【题型】填空题　【知识点】平面几何　【难度】medium
如图，\(\triangle ABC\) 中，\(AB = AC\)，\(AB\) 的中垂线 \(DE\) 分别与 \(AB\)、\(BC\) 交于点 \(E\)、\(D\)。如果 \(BD = 4\)，\(DC = 5\)，那么 \(\angle B\) 的余弦值为\underline{\quad\quad\quad\quad}。

【解答】
【答案】\(\dfrac{3}{4}\)/0.75

【分析】连接 \(AD\)，先利用等腰三角形的性质可得 \(\angle B = \angle C\)，再利用线段垂直平分线的性质可得 \(BE = \dfrac{1}{2}BA\)，\(DA = DB = 4\)，从而可得 \(\angle B = \angle BAD\)，然后利用等量代换可得：\(\angle BAD = \angle C\)，从而可证 \(\triangle BAD \sim \triangle BCA\)，最后利用相似三角形的性质求出 \(BA\) 的长，从而求出 \(BE\) 的长，再在 \(Rt\triangle BED\) 中，利用锐角三角函数的定义进行计算即可解答。

【详解】解：连接 \(AD\)，

$\because AB = AC$，

$\therefore \angle B = \angle C$，

$\because DE$ 是 $AB$ 的垂直平分线，

$\therefore BE = \dfrac{1}{2}BA$，$DA = DB = 4$，

$\therefore \angle B = \angle BAD$，

$\therefore \angle BAD = \angle C$，

$\because \angle B = \angle B$，

$\therefore \triangle BAD \sim \triangle BCA$，

$\therefore \dfrac{BA}{BC} = \dfrac{BD}{BA}$，

$\therefore BA^2 = BC \cdot BD = (4+5) \times 4 = 36$，

$\therefore BA = 6$ 或 $BA = -6$（舍去），

$\therefore BE = \dfrac{1}{2}BA = 3$，

在 $Rt\triangle BED$ 中，$\cos B = \dfrac{BE}{BD} = \dfrac{3}{4}$，

故答案为：$\dfrac{3}{4}$。

【点睛】本题考查了相似三角形的判定与性质，解直角三角形，等腰三角形的性质，线段垂直平分线的性质，根据题目的已知条件并结合图形添加适当的辅助线是解题的关键。

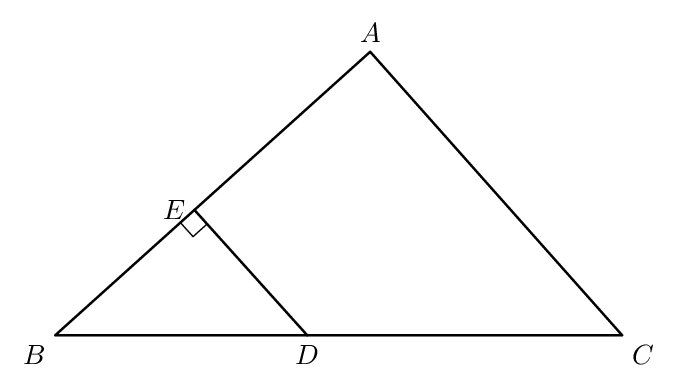